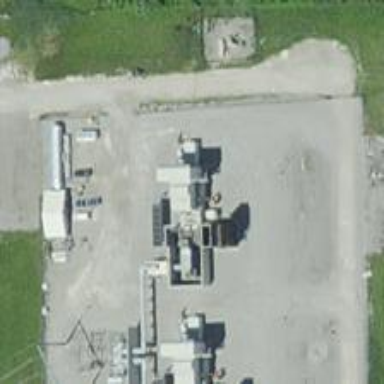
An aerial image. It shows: Gas turbine generator is in use.